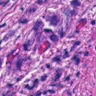
Metastatic tissue present: yes